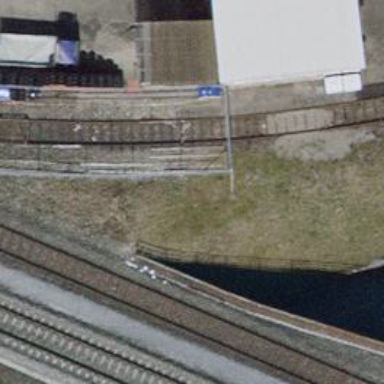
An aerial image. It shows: Single railway spur track.